Question: I have a problem in my code. I have several list items in an , but if the text extends too far, the letters move to the next line and get jumbled up behind the current the appropriate text. I included a <URL> to show what happens. Mess with the width slider on the HTML element to observe the problem.
*My code is generated dynamically through a C++ program I wrote, but I don't believe that is the cause of the problem.
CSS:
'''
html {
background-color: white;
padding: 10px;
font-family: sans-serif;
font-size: 15px;
}
body {
background-color: #f6f6f6;
box-shadow: 0 2px 8px rgba(0, 0, 0, .5);
display: table;
padding: 0;
margin: 0;
position: relative;
z-index: 0;
width: 100%;
}
address {
position: absolute;
top: 5%;
right: 1%;
text-align: right;
font-size: smaller;
font-style: normal;
}
h1 {
position: absolute;
left: 120px;
top: 40px;
font-size: larger;
font-weight: normal;
text-decoration: underline;
}
ol {
border-left: 2px solid rgba(255, 0, 30, .25);
border-right: 2px solid rgba(255, 0, 30, .05);
padding: 0;
margin: 0;
margin-left: 100px;
margin-right: 80px;
position: relative;
z-index: 0;
float: left;
width: 80%;
}
ol li {
padding: 0;
margin-left: -104px;
margin-right: -81px;
padding-left: 110px;
padding-right: 100%;
border-bottom: 2px solid rgba(0, 160, 255, .1);
line-height: 30px;
height: 30px;
width:100%;
}
ol li:first-child {
border-top: 2px solid rgba(0, 160, 255, .1);
margin-top: 120px;
}
ol li:last-child {
margin-bottom: 50px;
}
ol::after {
position: absolute;
bottom: 50px;
right: -65px;
color: rgba(0, 160, 255, .16);
line-height: 30px;
font-weight: 400;
font-family:'Mrs Sheppards', cursive;
letter-spacing: 2px;
}
ol::before {
content:"";
background-color: white;
box-shadow: 0 2px 4px rgba(0, 0, 0, .5) inset;
height: 25px;
width: 25px;
border-radius: 25px;
position: absolute;
top: 105px;
left: -75px;
}
body::before {
content:;
background-color: white;
box-shadow: 0 2px 4px rgba(0, 0, 0, .5) inset;
height: 25px;
width: 25px;
border-radius: 25px;
position: absolute;
top: 50%;
left: 27px;
}
body::after {
content:;
background-color: white;
box-shadow: 0 2px 4px rgba(0, 0, 0, .5) inset;
height: 25px;
width: 25px;
border-radius: 25px;
position: absolute;
bottom: 105px;
left: 27px;
}
.container {
width:auto;
max-width: 100%;
height:100%;
overflow: hidden;
}
em {
font-weight: bold;
font-style: oblique;
}
'''
HTML:
'''
<body>
<div class="container"><address>Drue<br>A.P. Comp, 6th <br>12/09/13</address>
<h1>A Nation is Born Vocab Part 2</h1>
<ol>
<li><em>Cacophony-</em> harsh, jarring sound</li>
<li><em>Despotic-</em> Harsh; cruel; unjust</li>
<li><em>Posterity-</em> Future generations</li>
<li><em>Extricate-</em> difficult</li>
<li><em>aruous-</em> Asylum</li>
<li><em>Place of refuge-</em>
</li>
<li><em>Asylum-</em> Place of refuge</li>
<li><em>Monotony-</em> tiresome, unchanging sameness; lack of variety</li>
<li><em>Epistle-</em> essays written in letter form, created for general plubication</li>
<li><em>Invective-</em> verbal attack; strong criticism</li>
<li><em>Infallibility-</em> inability to be wrong; reliability</li>
<li><em>Extenuate-</em> to lessen or attempt to lessen the magnitude or seriousness of, by providing partial exuses; to reduce strength of; mitigate</li>
<li><em>Profundity-</em> great depth; depth of intelelct, feeling, or meaning</li>
<li><em>Vigilant-</em> alert to danger; watchful</li>
<li><em>Inviolate-</em> not broken, assaulted, harmed, or profaned; intact</li>
<li><em>Invincible-</em> incapable of being overcome or defeated; unconquerable</li>
<li><em>Adversary-</em> an opponent, an enemy</li>
<li><em>Supplicate-</em> the act of asking for humbly or earnestly, as by praying; a humble entreaty or petition</li>
<li><em>Fermidable-</em> arousing fear, dread, or alarm; inspiring awe, admiration, or wonder; difficult to undertake, surmount, or defeat</li>
<li><em>Inestimable-</em> incalculable; incomputable; invaluable</li>
<li><em>Subjugation-</em> the act of conquering</li>
<li><em>Scintillating-</em> sparkingling, flashing</li>
<li><em>Insidious-</em> deceitful; treacherious; working or spreading harmfully in a subtle or stealthy manner</li>
<li><em>Remonstrated-</em> to reason or plead in protest</li>
<li><em>Magnitude-</em> greateness of rank or position; greatness in size, extent, significance, or influence</li>
<li><em>Revere-</em> to regard with awe, deference, and devotion; worhsip, adore, idolize</li>
<li><em>Salutary-</em> Beneficial; promoting a good purpose</li>
<li><em>Unanimity-</em> complete agreement</li>
<li><em>Crux-</em> the basic, central, or critical point or feature</li>
<li><em>Ingenuity-</em> inventive skill or imagination; cleverness</li>
<li><em>Vitality-</em> physical or intellectual energy; power to endure or survive; life force</li>
<li><em>Impel-</em> to urge to action through moral pressure; to drive forward; move; force</li>
<li><em>Flagrant-</em> conspicuously bad, offensive, or reprehensible; glaring; outrageious</li>
<li><em>Provocation-</em> the act of inciting to anger or resentment; the act of stirring to action or feeling</li>
<li><em>Manifest-</em> evident, obvious, clear; to show or demonstrate plainly</li>
<li><em>-</em>
</li>
</ol>
</div>
</body>
'''
For Graham

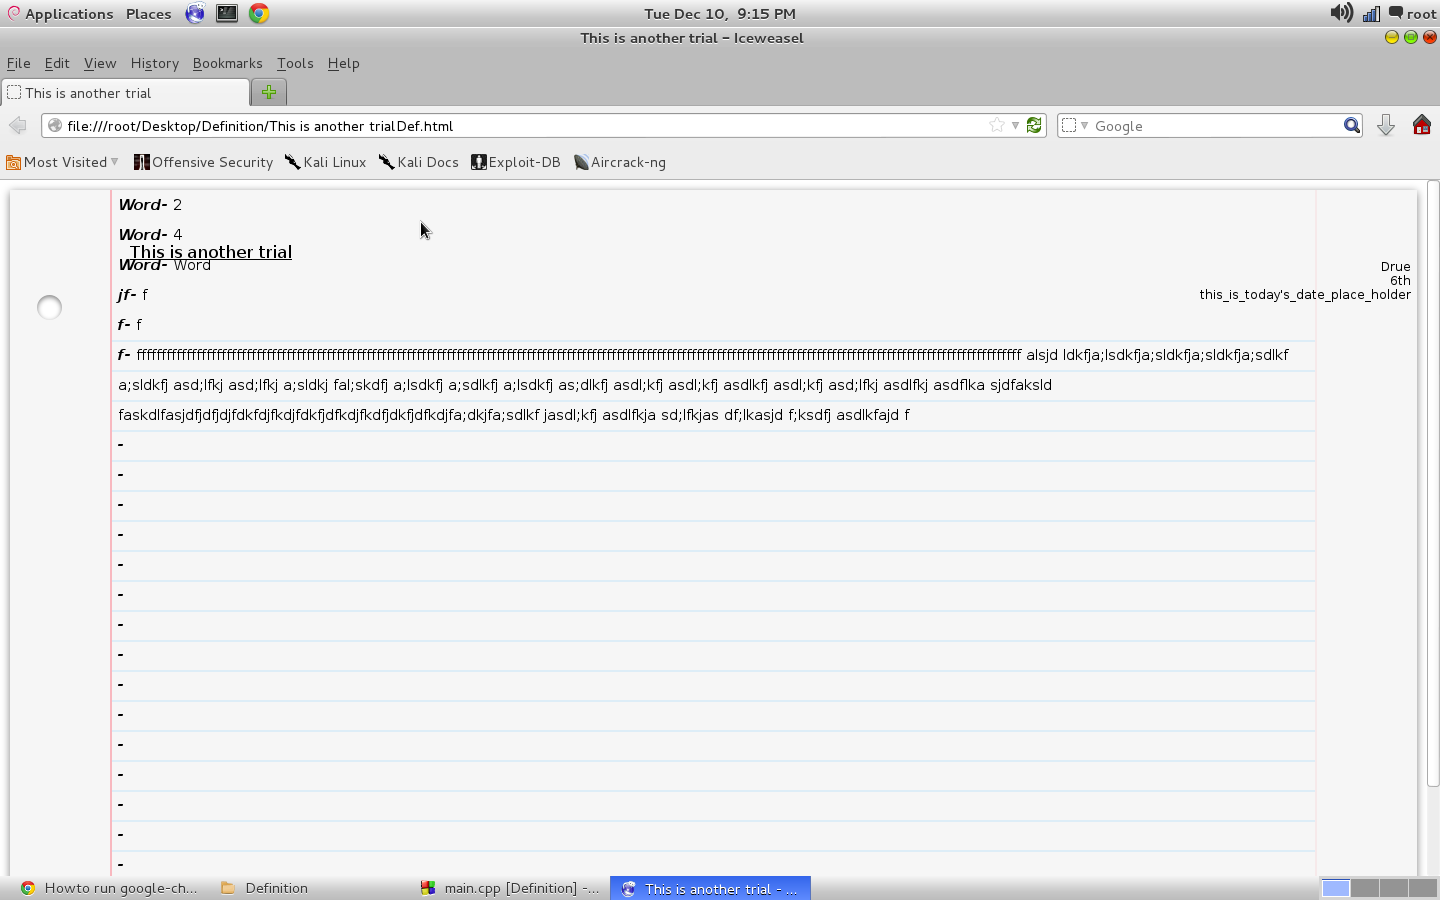
Answer: You'll want to add some javascript to draw the lines, here's a working <URL>.
'''
window.onresize = window.onload = drawLines;
function drawLines() {
var container = document.getElementById('container');
var pagelines = document.getElementById('pagelines');
// Clear any previous lines
pagelines.innerHTML = "";
// Add the individual lines
for (var i=150; i<container.clientHeight-40; i+=30) {
pagelines.insertAdjacentHTML(
'beforeend',
'<div class="pageline" style="top:'+i+'px"></div>'
);
}
}
'''
You'll need to change '<div class="container">' to '<div class="container" id="container">' so that we can locate the element using 'getElementById()'. You'll also need to add '<div id="pagelines"></div>' at the bottom of your 'container div'.
As for the CSS, you'll want to add the following:
'''
.pageline {
position: absolute;
height: 2px;
width: 100%;
background-color: rgba(0, 160, 255, .1);
}
'''
And remove
'''
ol li {
border-bottom: 2px solid rgba(0, 160, 255, .1);
height: 30px;
}
'''
I tweaked more of you CSS on my <URL>, but those are the changes you'll need to get it working.